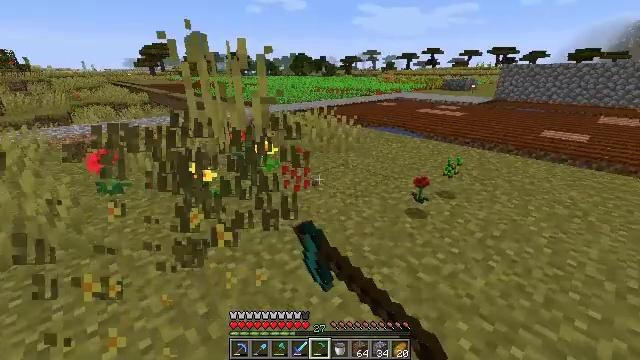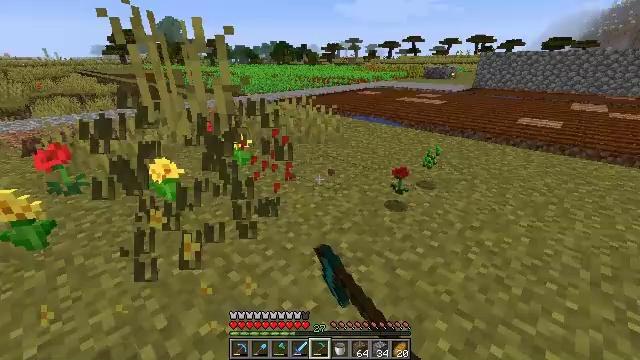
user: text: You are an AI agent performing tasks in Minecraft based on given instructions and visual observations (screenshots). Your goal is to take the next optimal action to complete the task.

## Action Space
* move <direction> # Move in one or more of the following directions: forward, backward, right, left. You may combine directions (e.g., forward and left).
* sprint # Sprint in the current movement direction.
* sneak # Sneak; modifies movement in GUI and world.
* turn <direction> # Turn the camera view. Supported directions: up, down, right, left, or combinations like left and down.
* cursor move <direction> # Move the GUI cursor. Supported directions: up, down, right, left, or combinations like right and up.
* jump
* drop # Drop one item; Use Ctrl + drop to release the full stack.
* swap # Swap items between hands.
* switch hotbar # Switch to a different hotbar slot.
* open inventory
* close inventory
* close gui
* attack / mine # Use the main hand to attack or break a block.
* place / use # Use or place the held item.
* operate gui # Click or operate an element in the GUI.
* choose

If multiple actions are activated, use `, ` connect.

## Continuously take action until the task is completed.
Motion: motion action
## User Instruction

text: Collect tall grass by breaking it.
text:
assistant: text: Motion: move forward, turn right and down, attack / mine
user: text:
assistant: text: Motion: attack / mine